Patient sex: M
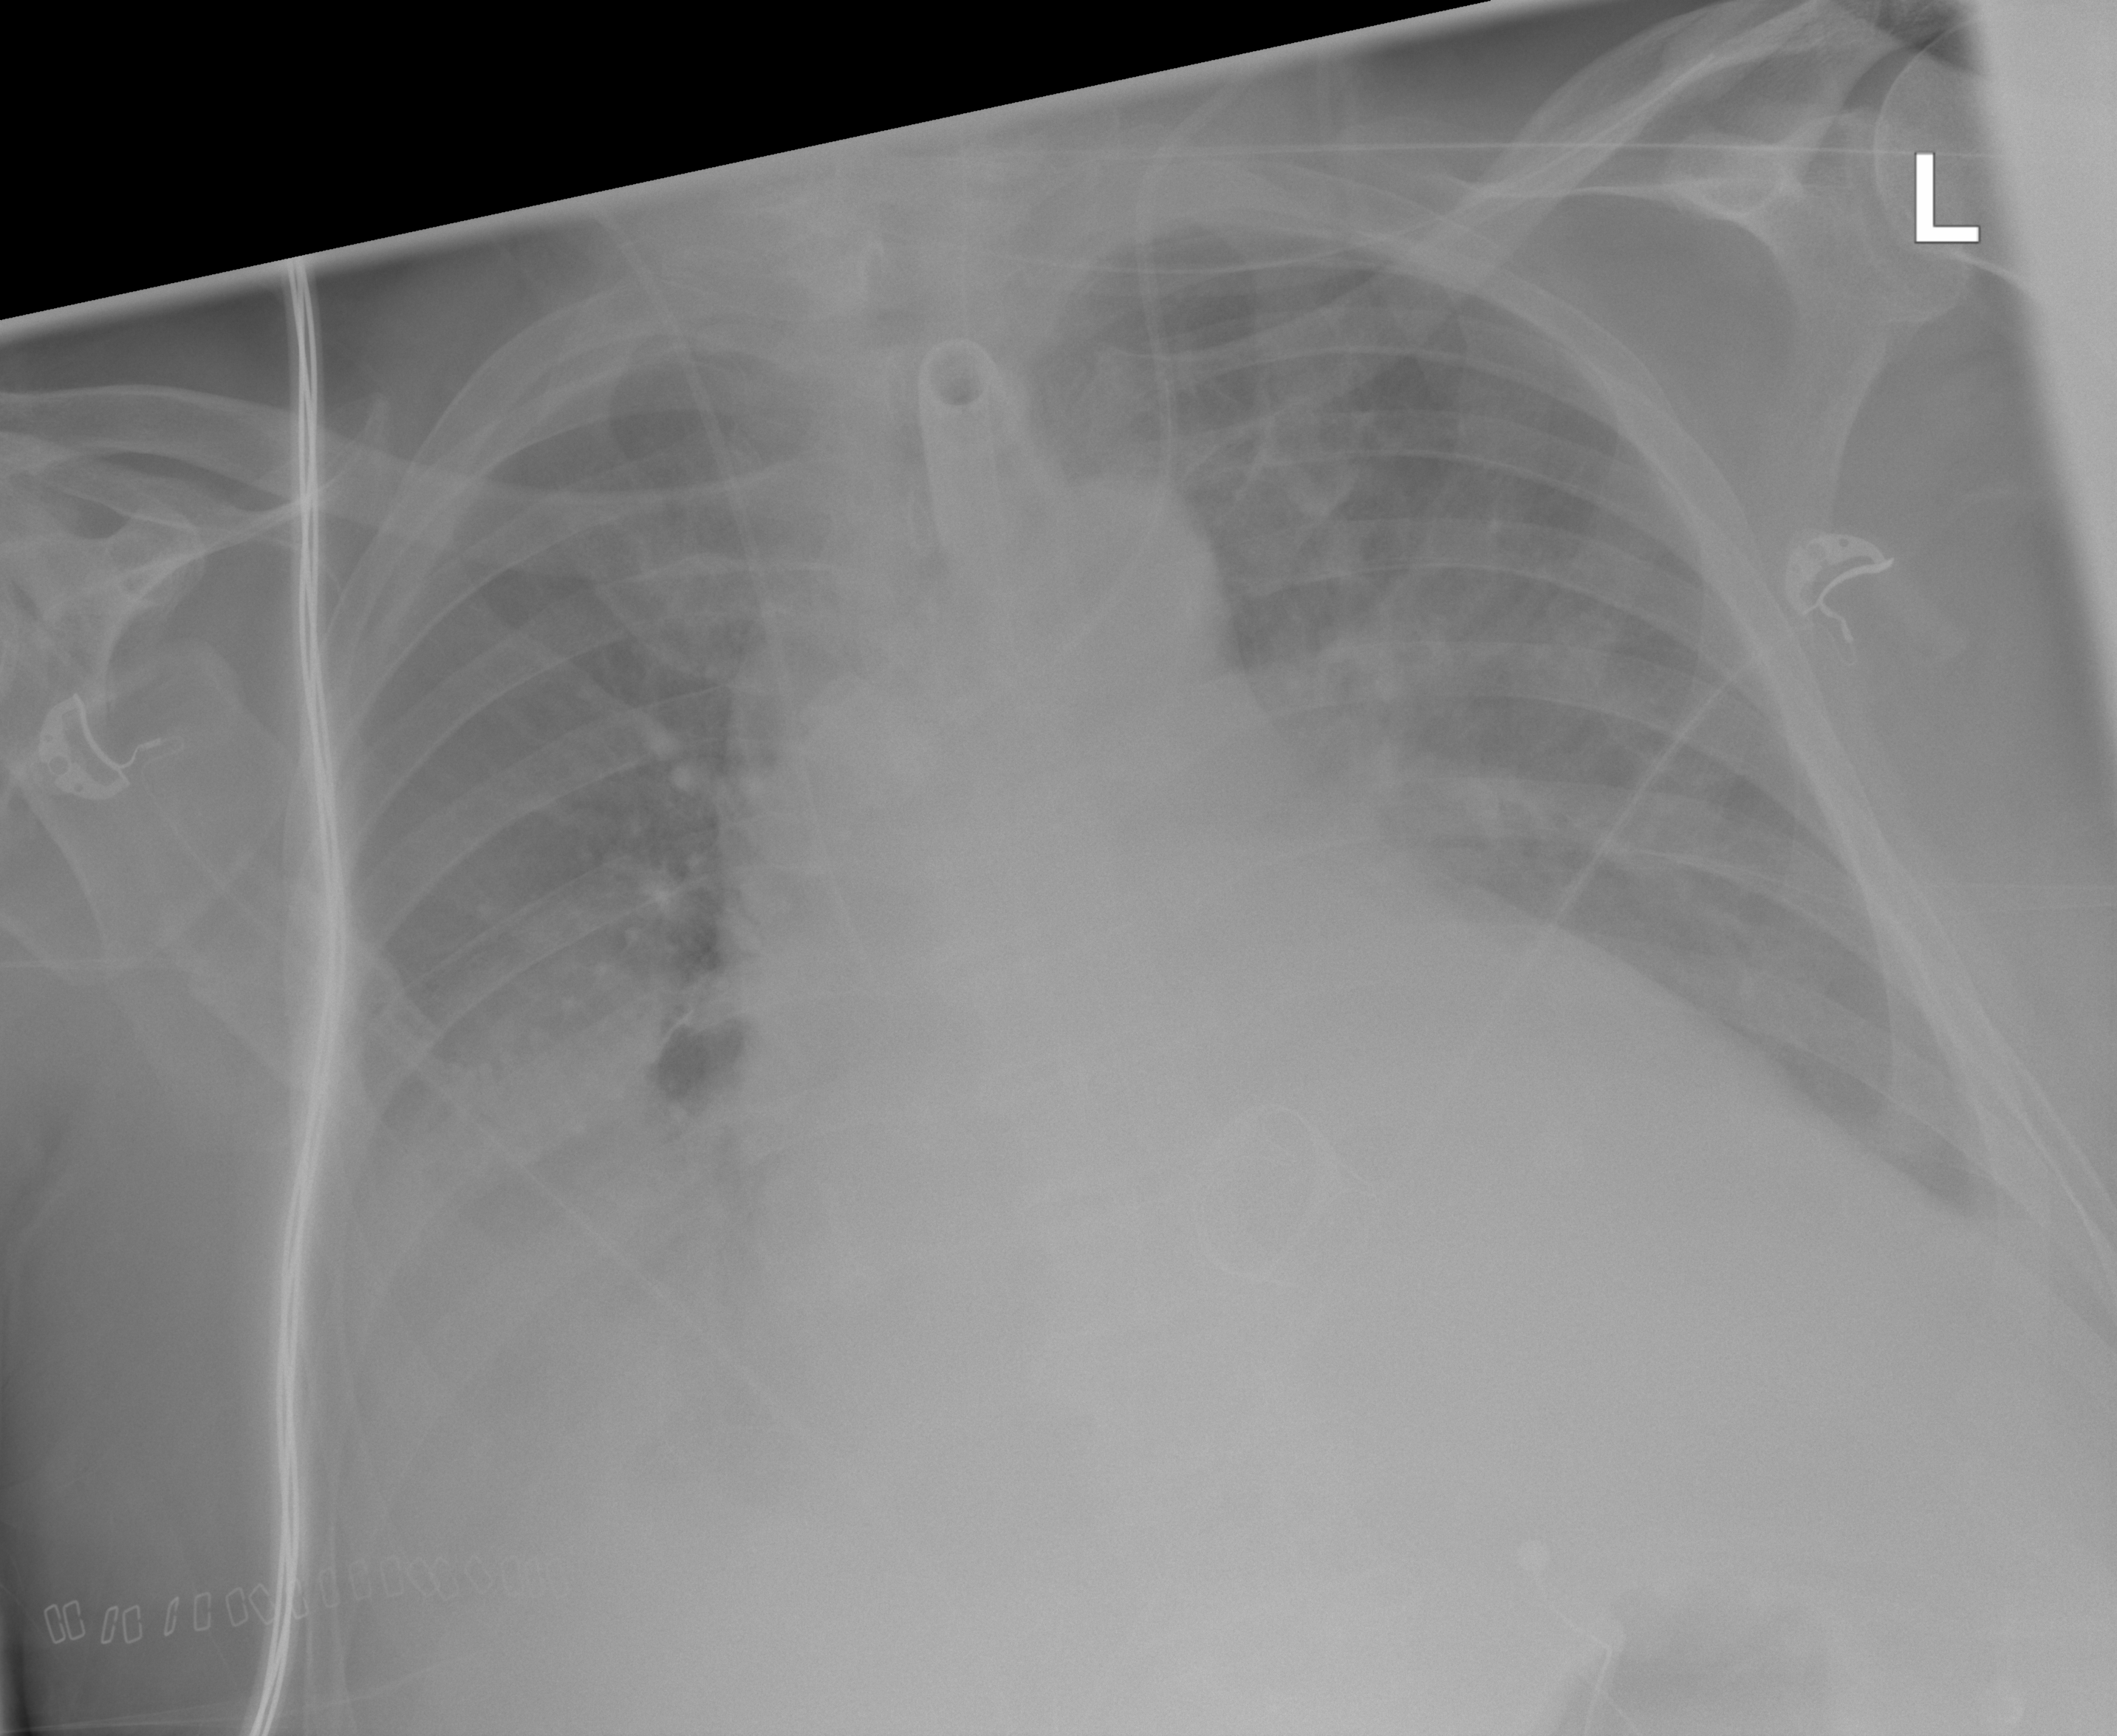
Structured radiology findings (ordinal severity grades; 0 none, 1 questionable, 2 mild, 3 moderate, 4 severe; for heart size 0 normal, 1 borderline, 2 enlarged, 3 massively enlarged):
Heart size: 3
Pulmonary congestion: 0
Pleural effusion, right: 3
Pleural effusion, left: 0
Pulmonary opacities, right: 0
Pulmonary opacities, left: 1
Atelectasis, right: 2
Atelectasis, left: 0